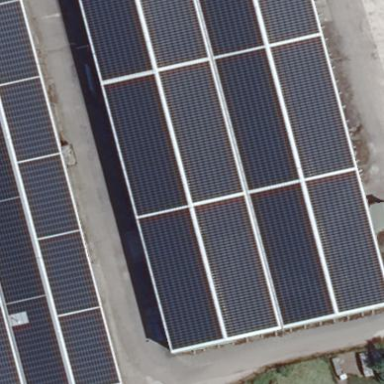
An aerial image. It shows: Building featuring small installation solar photovoltaic panel for electricity generation.